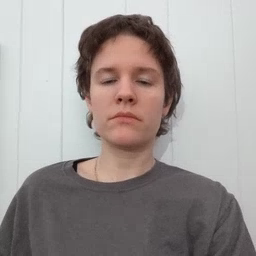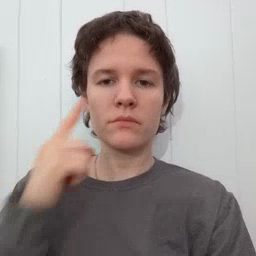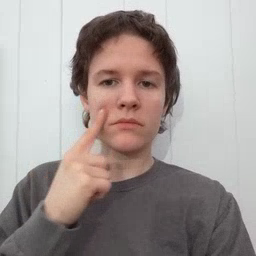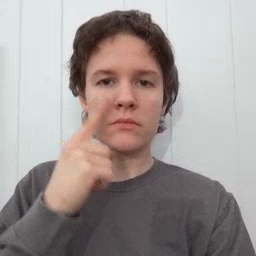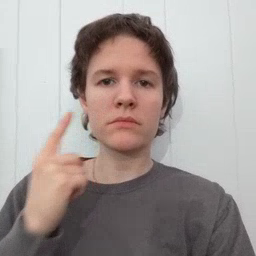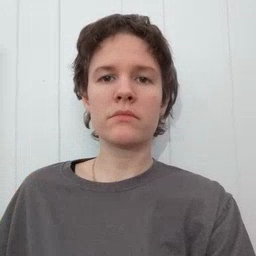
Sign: cheek